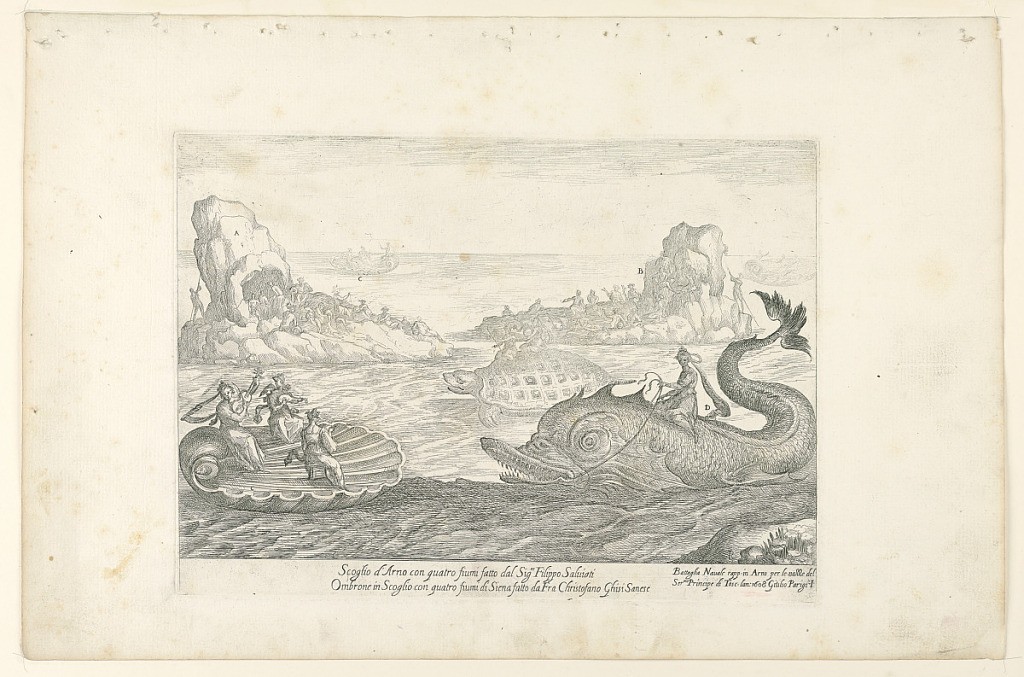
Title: Scoglio d'Arno con quatro fiumi fatto dal Sig. Filippo Salviati... , from Vessels of the Argonauts for the Wedding Celebration of Cosimo de' Medici in 1608, plate 16
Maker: Remigio Cantagallina, Italian, ca. 1582–1656
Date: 1608
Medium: etching on laid paper
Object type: Print
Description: A seamonster and a turtle attacking a shell, emphemera from the wedding festivities at the marriage of Cosimo de' Medici and Maria Magdalena of Austria in 1608.